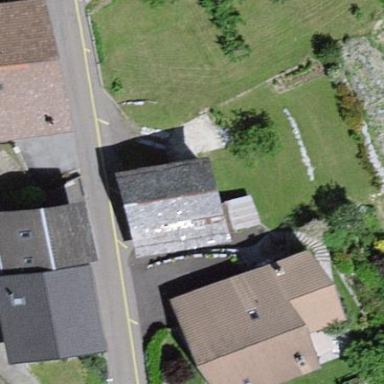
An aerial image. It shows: Simple house.